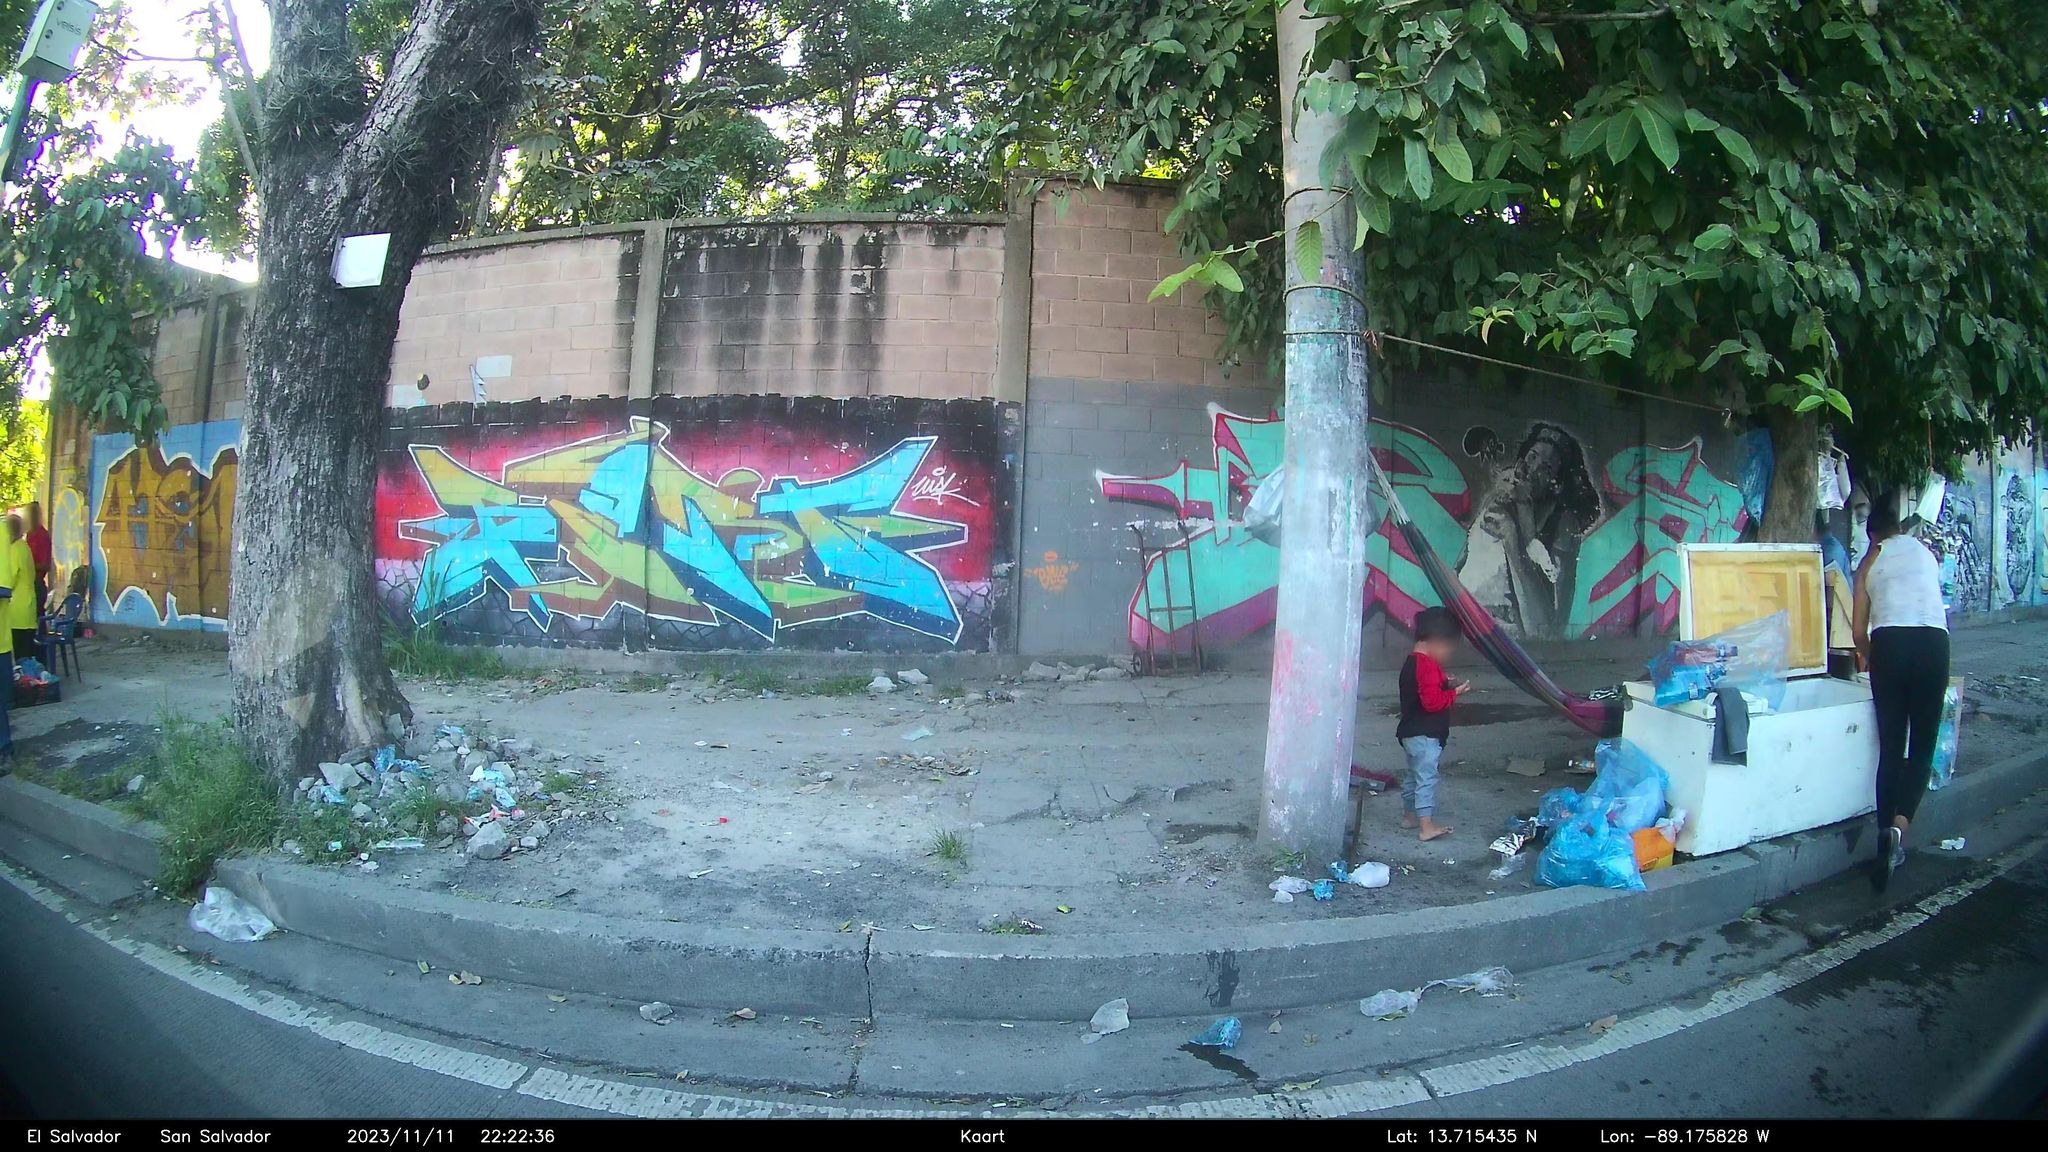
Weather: clear
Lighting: day
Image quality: slightly poor
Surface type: walking surface
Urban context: urban centre
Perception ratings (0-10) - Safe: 1.72, Lively: 0.14, Beautiful: 0.8, Boring: 2.19, Depressing: 6.38, Wealthy: 3.73